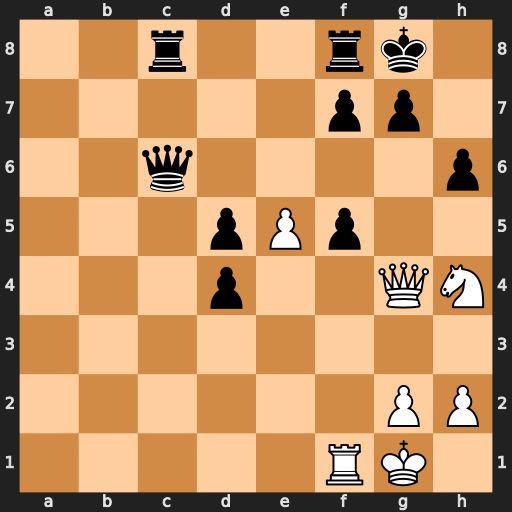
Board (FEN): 2r2rk1/5pp1/2q4p/3pPp2/3p2QN/8/6PP/5RK1
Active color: w
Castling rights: -
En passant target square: -
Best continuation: Nxf5 g6 Ne7+ Kg7 Nxc6